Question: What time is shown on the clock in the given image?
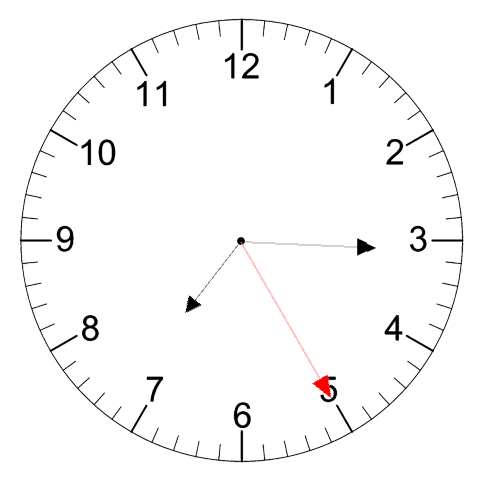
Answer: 07:15:25